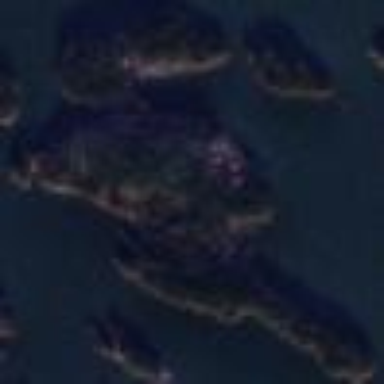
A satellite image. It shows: Island with natural coastline.